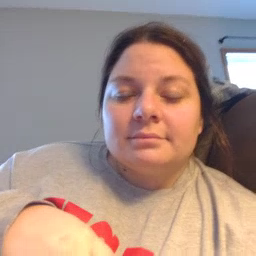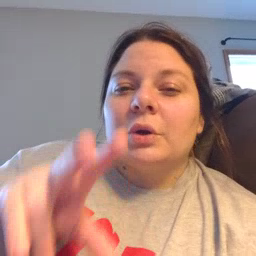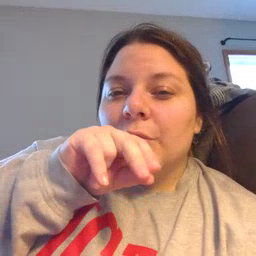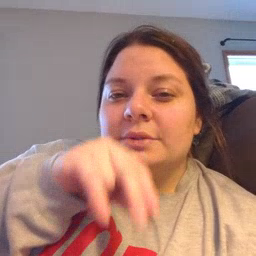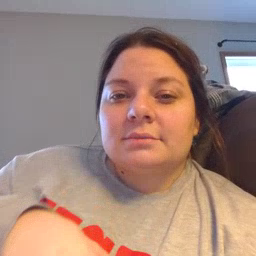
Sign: goose